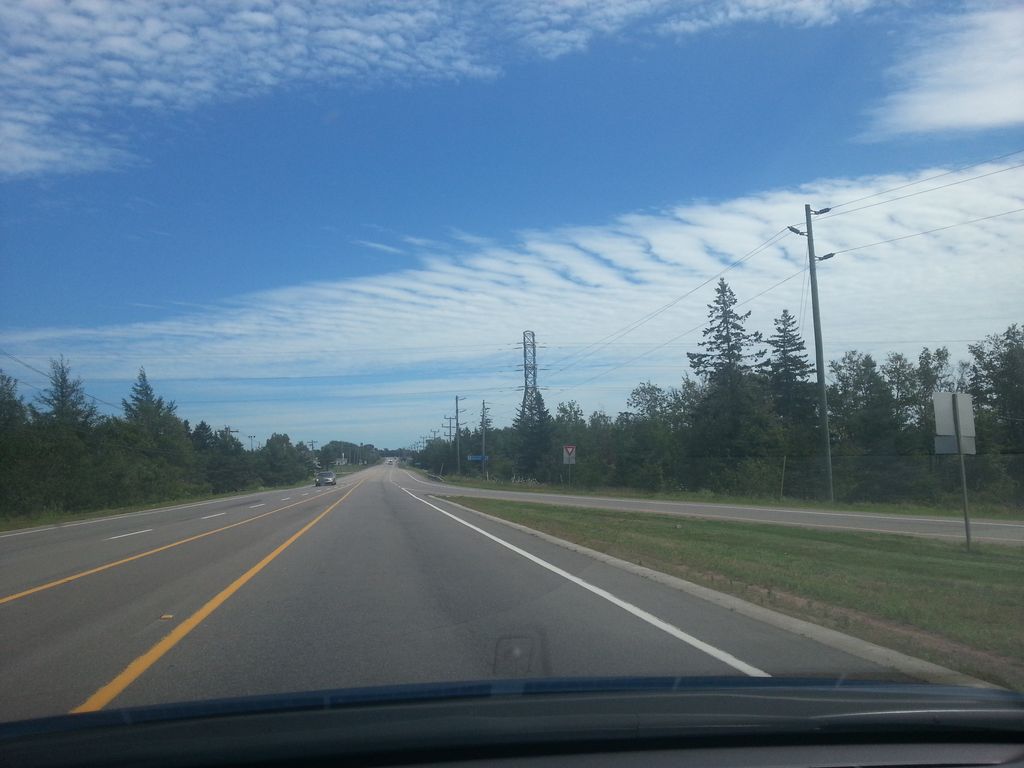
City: charlottetown